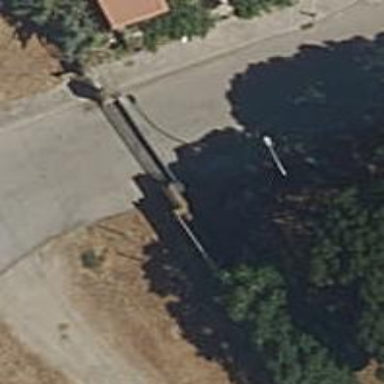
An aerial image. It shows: Gate.